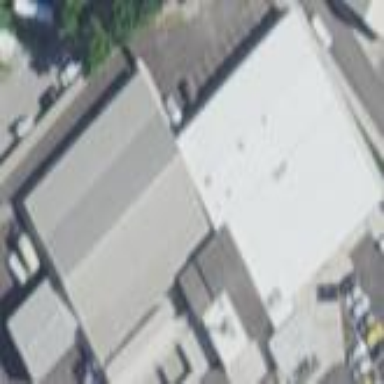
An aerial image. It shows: Animal shelter housed in building.